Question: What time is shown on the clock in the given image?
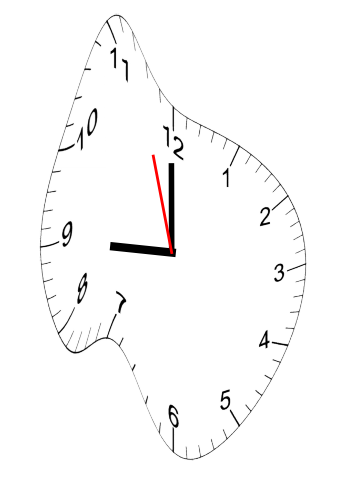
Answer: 08:59:57